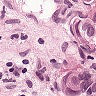
Metastatic tissue present: yes